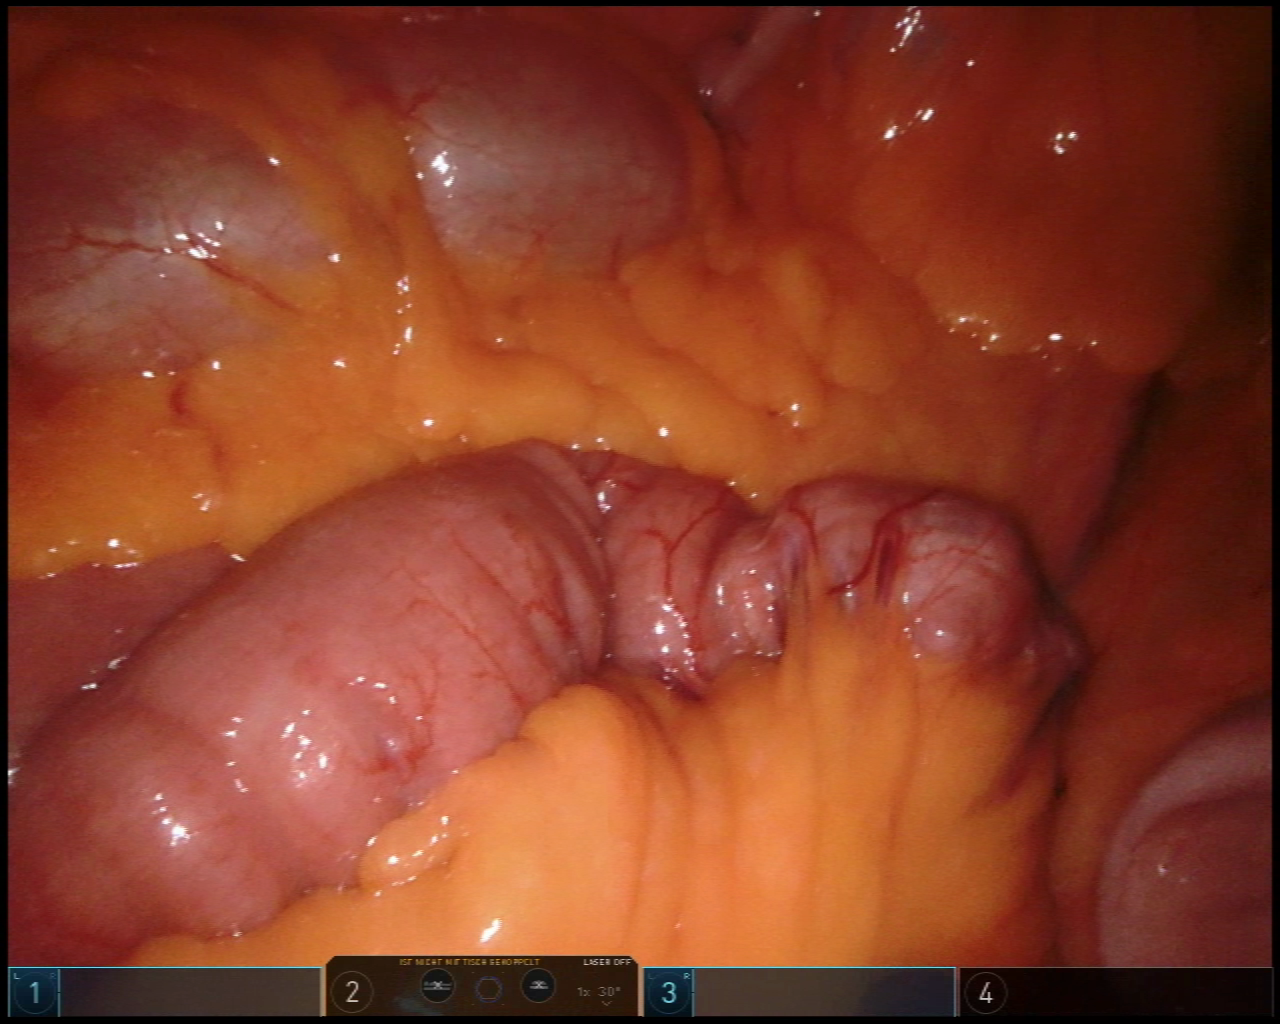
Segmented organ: small_intestine
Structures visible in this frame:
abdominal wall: no
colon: yes
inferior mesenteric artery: no
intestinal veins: no
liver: no
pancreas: no
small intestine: yes
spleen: no
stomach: no
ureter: no
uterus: no
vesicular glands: no